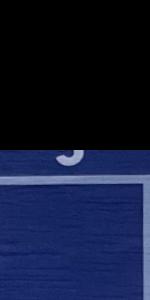
Label: Empty